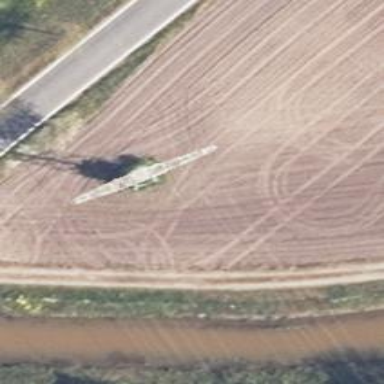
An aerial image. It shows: Power line is depicted.